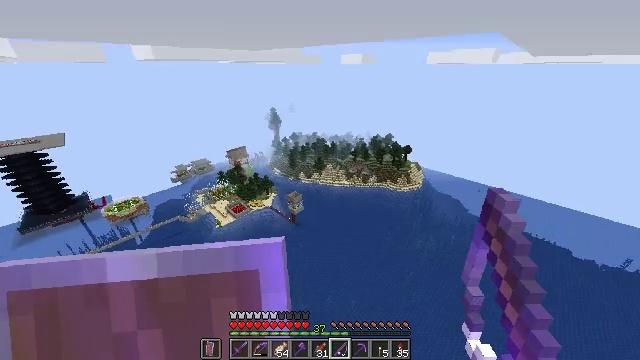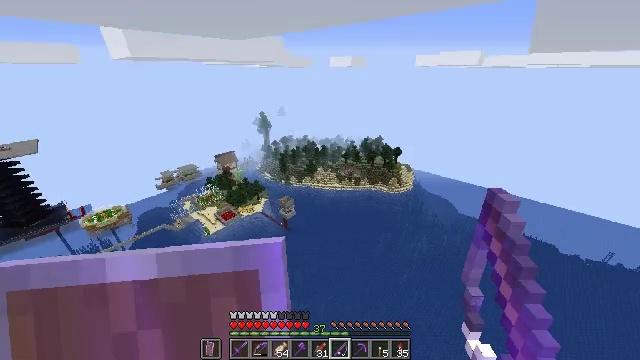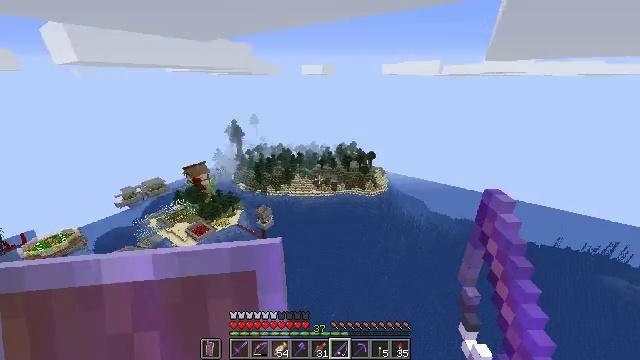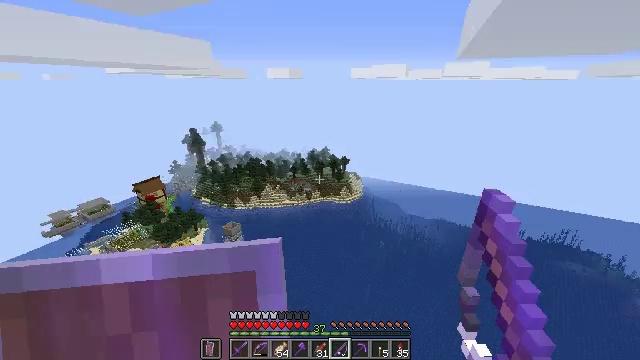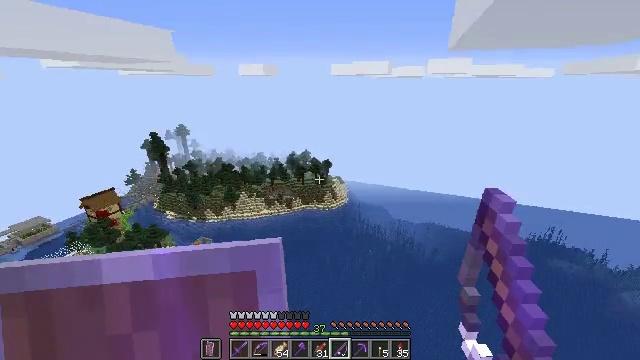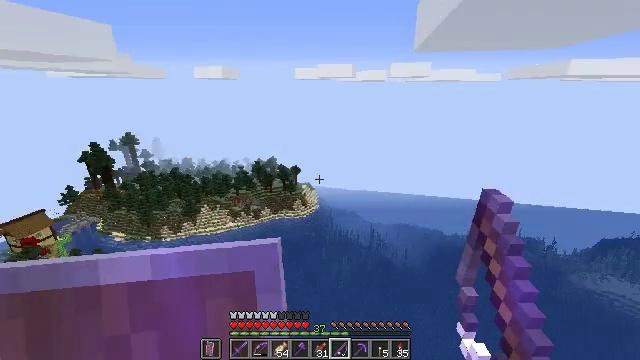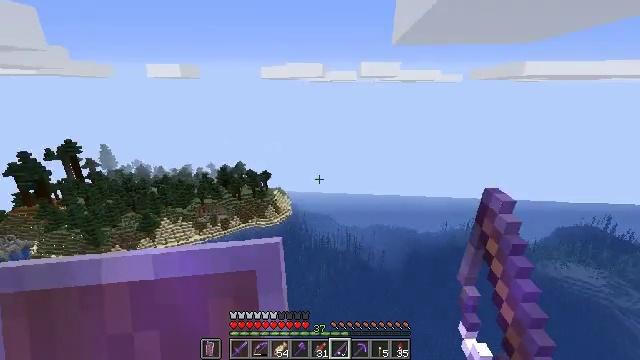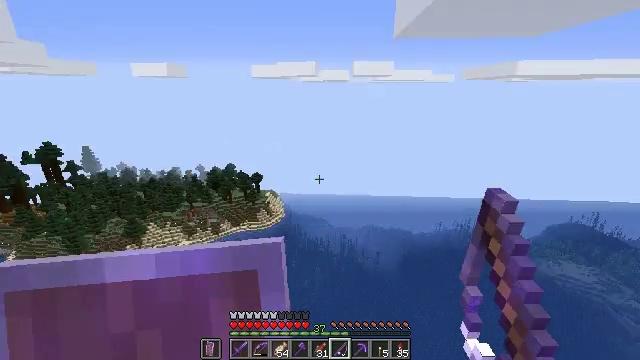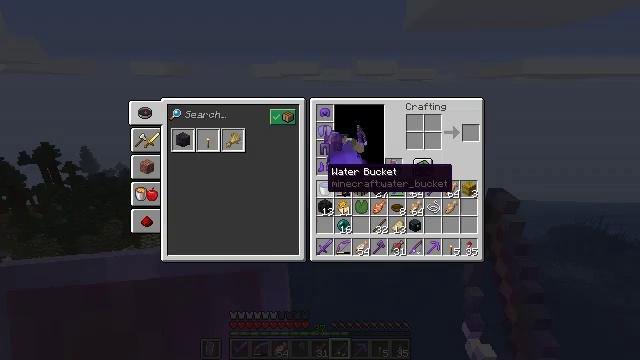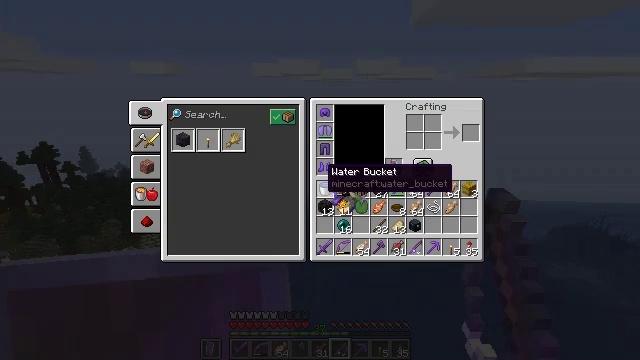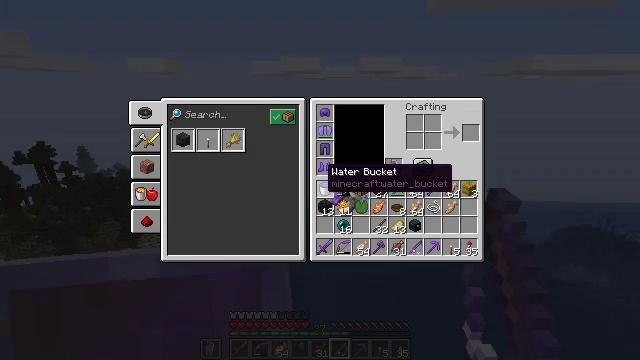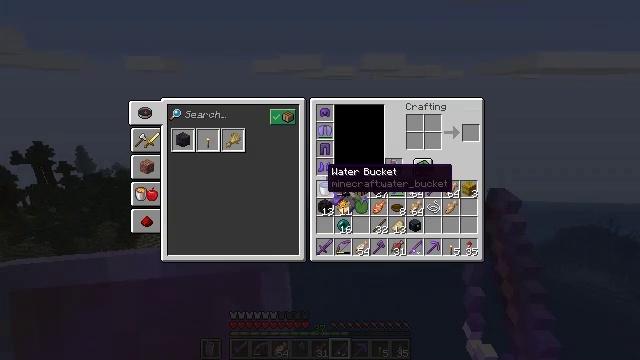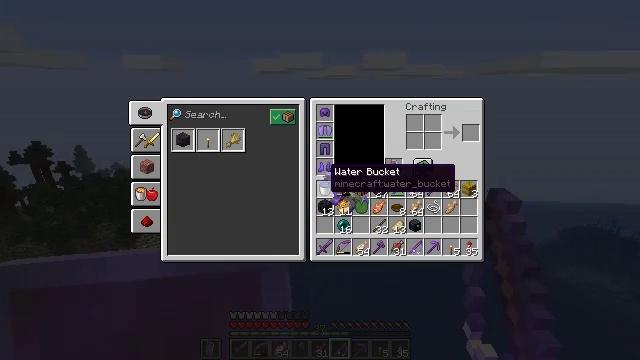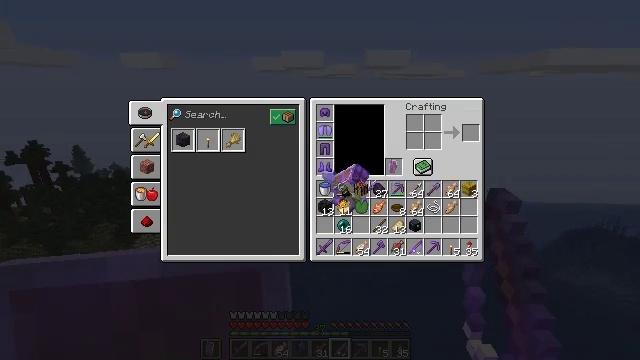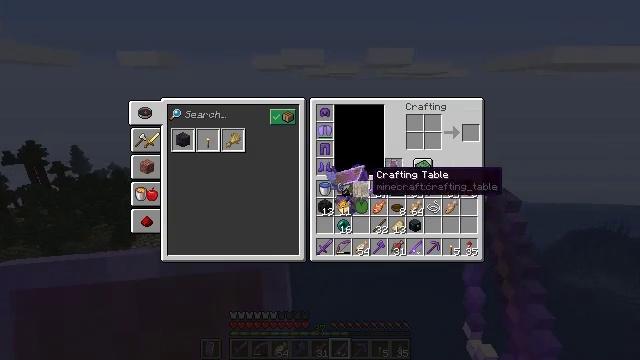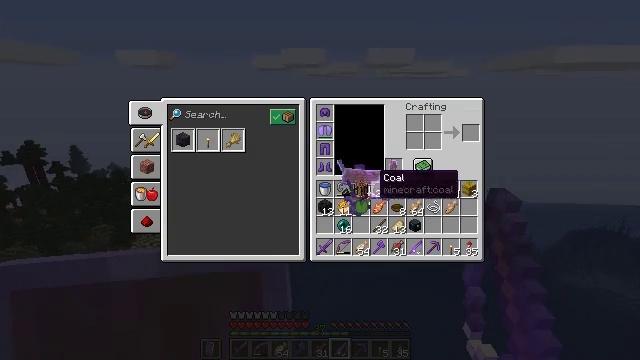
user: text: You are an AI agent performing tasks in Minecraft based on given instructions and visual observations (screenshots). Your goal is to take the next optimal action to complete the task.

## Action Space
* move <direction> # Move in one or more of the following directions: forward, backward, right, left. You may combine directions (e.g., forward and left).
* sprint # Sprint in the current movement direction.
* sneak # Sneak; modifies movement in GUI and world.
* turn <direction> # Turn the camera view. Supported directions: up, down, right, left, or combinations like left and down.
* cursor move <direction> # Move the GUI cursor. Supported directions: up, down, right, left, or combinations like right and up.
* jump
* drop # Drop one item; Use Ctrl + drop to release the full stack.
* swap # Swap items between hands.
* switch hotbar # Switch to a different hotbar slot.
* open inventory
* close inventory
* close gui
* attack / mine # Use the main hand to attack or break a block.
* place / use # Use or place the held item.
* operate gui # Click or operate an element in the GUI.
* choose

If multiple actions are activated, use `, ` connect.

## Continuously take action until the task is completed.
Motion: motion action
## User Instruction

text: Drop a bowl.
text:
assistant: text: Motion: move forward, turn right
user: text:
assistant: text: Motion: turn right and up
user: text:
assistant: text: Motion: turn right and up
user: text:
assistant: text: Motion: turn right and up
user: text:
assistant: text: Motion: turn right and up
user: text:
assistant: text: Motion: turn right
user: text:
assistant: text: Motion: turn right
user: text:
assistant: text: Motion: open inventory
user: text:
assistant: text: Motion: open inventory
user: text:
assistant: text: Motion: open inventory
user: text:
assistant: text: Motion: no_op
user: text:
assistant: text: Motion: no_op
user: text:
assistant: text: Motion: turn right
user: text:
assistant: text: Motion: turn right
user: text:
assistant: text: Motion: no_op
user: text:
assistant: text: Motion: turn right and down
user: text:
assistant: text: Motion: turn down
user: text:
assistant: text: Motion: no_op
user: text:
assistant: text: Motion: no_op
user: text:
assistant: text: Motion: turn right
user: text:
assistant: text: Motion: no_op
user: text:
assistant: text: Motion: no_op
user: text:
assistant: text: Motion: no_op
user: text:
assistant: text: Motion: attack / mine
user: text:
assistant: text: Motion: attack / mine
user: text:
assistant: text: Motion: attack / mine
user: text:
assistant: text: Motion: attack / mine
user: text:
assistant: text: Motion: turn right
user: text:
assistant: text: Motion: turn right and up
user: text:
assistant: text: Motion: turn right and up